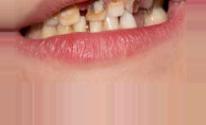
Condition: Caries